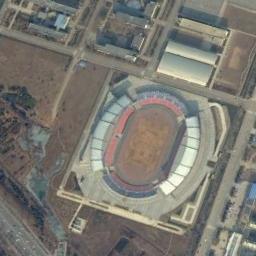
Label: stadium